Field crop: maize
Growth stage: 1
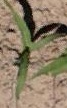
Species: maize